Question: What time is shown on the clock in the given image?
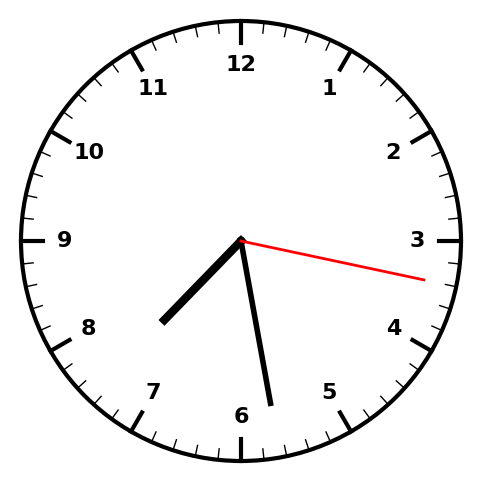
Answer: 07:28:17